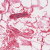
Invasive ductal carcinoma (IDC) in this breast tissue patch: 0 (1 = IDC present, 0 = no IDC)